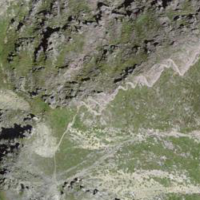
EUNIS habitat code: 31
Species observed at this site:
Saxifraga caesia